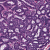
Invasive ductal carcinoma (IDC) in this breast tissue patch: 0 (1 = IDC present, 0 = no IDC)